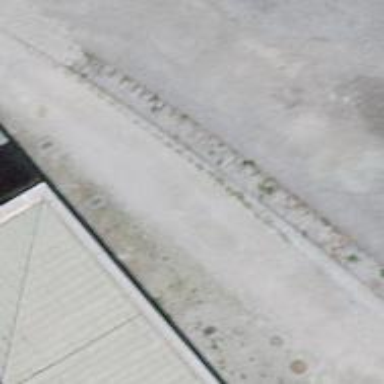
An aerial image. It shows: Single railway spur track.